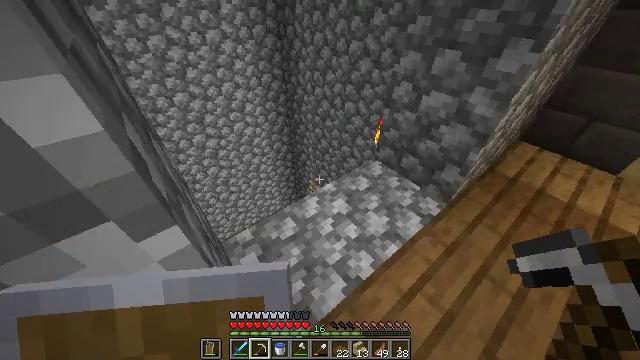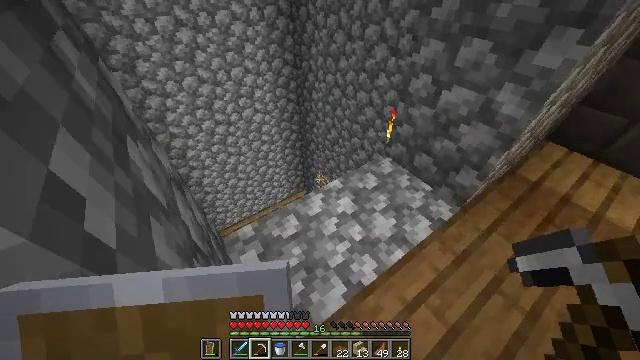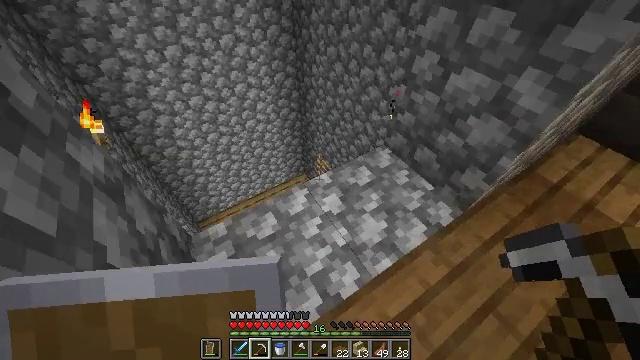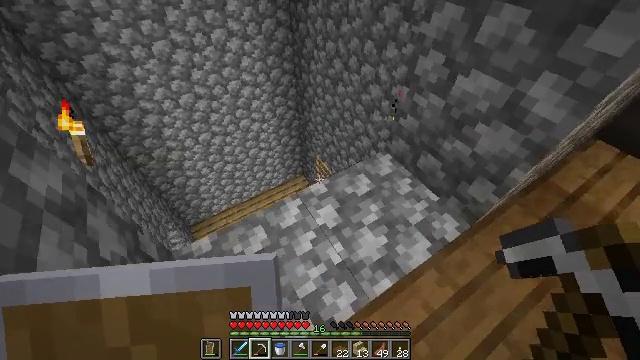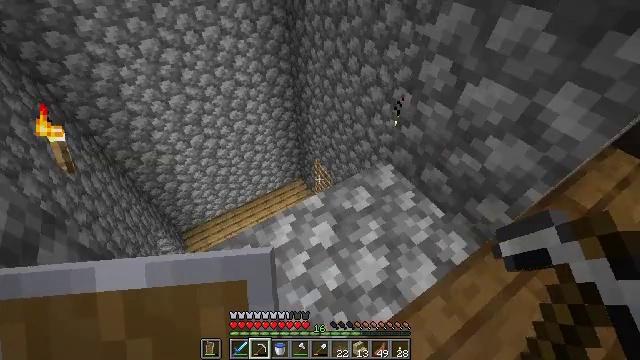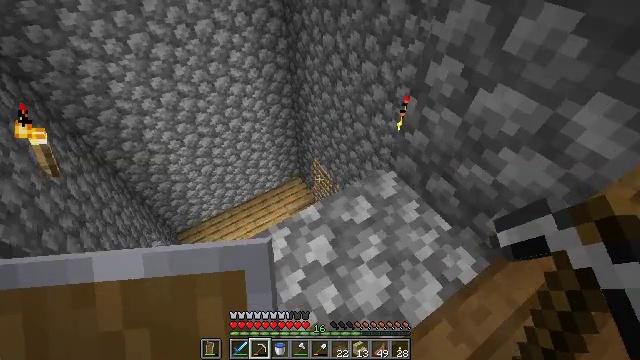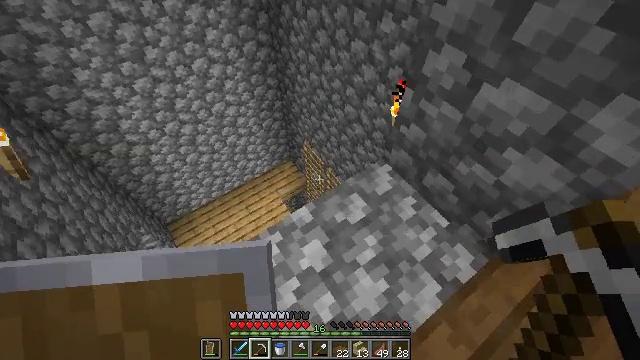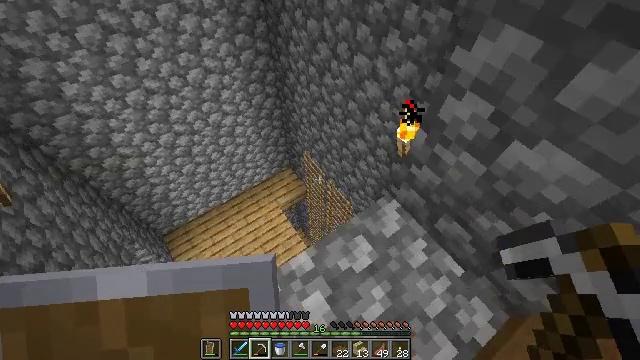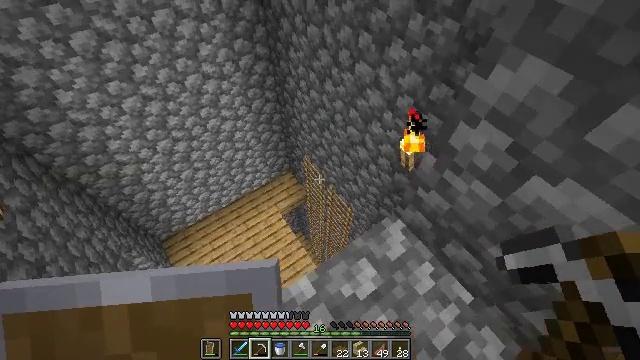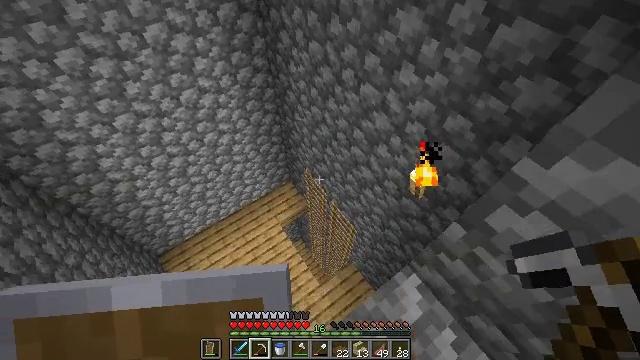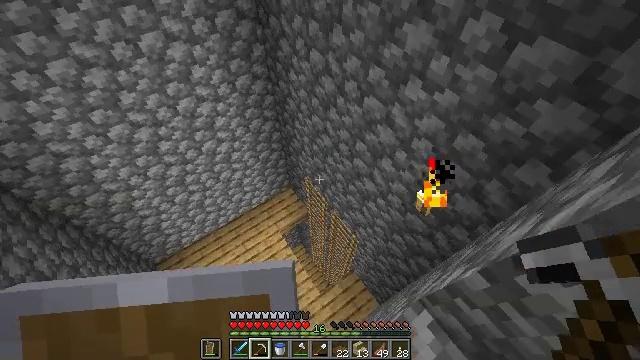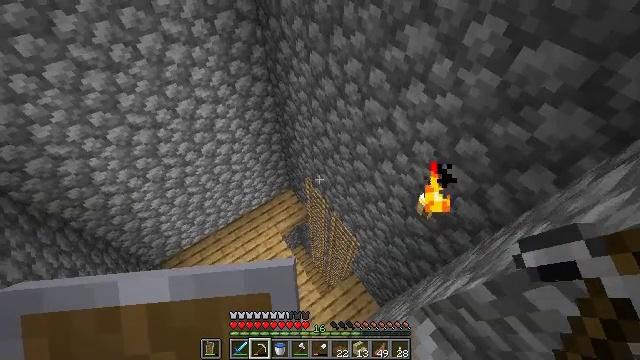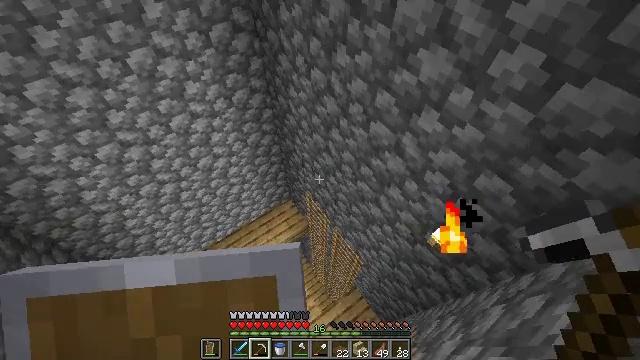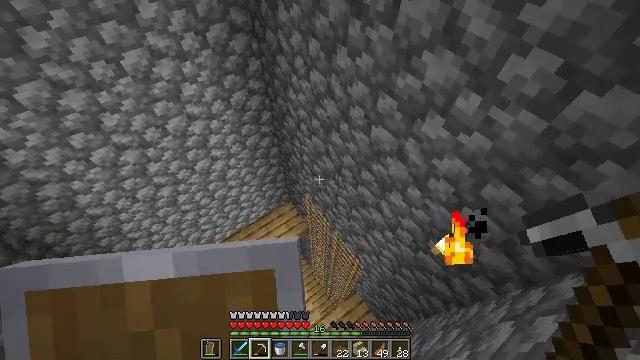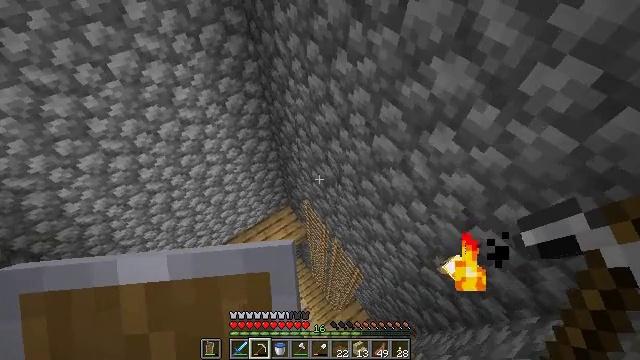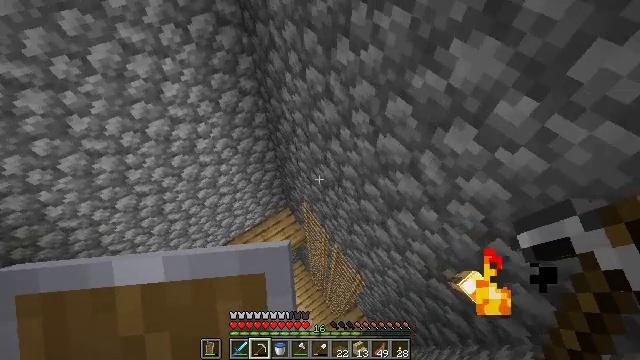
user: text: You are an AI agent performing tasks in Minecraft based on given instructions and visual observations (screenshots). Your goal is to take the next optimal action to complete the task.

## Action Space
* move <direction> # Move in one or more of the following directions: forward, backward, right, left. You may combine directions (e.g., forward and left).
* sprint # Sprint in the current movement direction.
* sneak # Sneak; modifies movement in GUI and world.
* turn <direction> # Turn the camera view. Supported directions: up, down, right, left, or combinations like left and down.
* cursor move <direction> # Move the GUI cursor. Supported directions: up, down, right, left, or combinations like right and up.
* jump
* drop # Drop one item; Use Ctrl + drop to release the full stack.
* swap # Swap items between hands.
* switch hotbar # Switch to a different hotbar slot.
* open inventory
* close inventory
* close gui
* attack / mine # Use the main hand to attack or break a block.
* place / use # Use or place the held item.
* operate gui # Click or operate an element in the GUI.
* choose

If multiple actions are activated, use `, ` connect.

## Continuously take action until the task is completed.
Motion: motion action
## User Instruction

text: Mine the stripped birch log.
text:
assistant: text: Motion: move forward, turn left and down
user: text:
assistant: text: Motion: move forward, turn left and down
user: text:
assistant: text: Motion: move forward
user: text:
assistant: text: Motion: move forward
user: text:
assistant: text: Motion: move forward, turn down
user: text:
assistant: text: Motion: move forward, turn right and down
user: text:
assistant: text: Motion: move forward
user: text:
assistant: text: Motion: move forward
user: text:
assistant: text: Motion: move forward
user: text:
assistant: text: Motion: move forward
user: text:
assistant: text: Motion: move forward
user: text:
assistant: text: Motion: move forward
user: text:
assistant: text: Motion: move forward
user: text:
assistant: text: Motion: move forward
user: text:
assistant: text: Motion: move forward
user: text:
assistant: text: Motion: move forward
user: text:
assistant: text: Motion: move forward
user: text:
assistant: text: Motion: move forward and move right
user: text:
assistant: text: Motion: move forward and move right
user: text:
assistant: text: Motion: move forward and move right
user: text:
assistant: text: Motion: move forward
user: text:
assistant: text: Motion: move forward, turn left and down
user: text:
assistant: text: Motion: move forward, turn left and down
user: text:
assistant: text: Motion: no_op
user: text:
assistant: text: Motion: no_op
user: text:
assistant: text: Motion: no_op
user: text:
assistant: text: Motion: no_op
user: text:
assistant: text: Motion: turn right
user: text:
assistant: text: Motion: turn right and up
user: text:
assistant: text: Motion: turn right and up